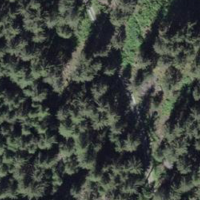
EUNIS habitat code: 43
Species observed at this site:
Epipactis atrorubens